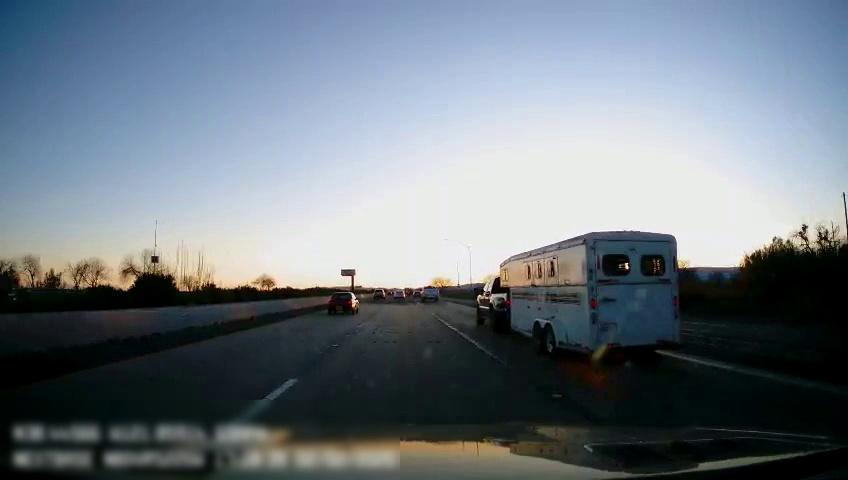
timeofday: Dusk/Dawn/Twilight
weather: Sunny
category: Drivable Space
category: Vehicles | Truck
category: Vehicles | Truck
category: Vehicles | Other LV
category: Vehicles | SUV
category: Vehicles | Car
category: Vehicles | Car
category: Lanes | Current Lane
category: Lanes | Alternate Lane
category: Lanes | Alternate Lane
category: Lanes | Alternate Lane
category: Lanes | Alternate Lane
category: Lanes | Alternate Lane